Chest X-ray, PA view. Patient: 63 years old, sex M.
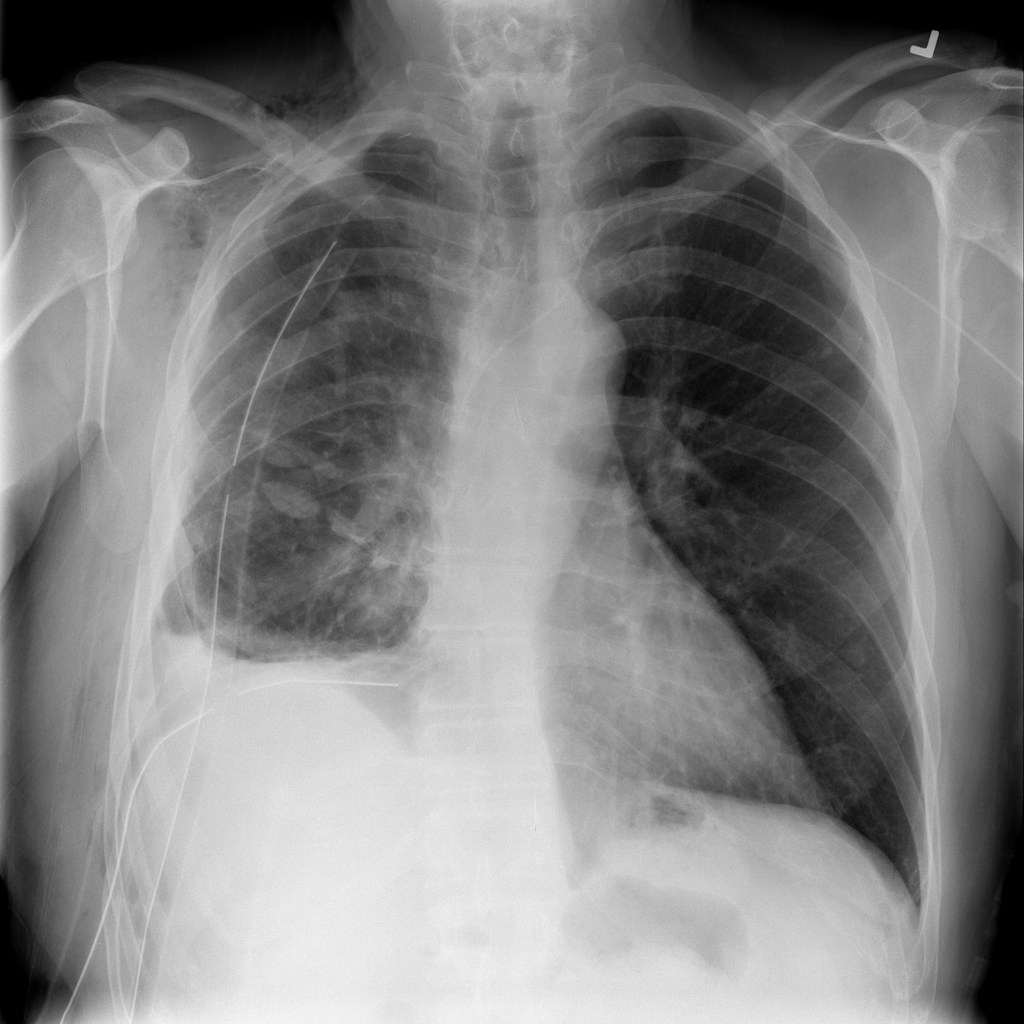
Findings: Emphysema